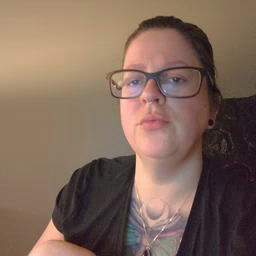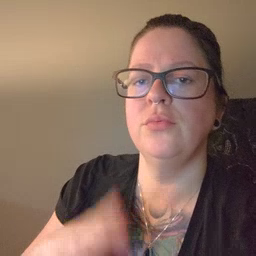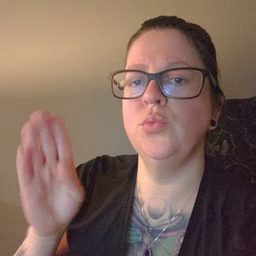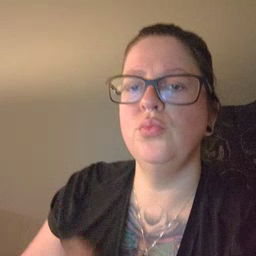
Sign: blue